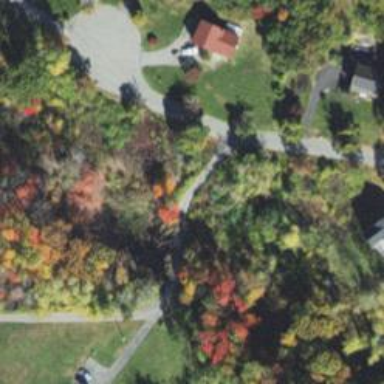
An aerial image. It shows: Driveway.